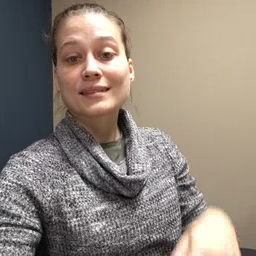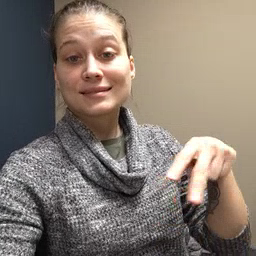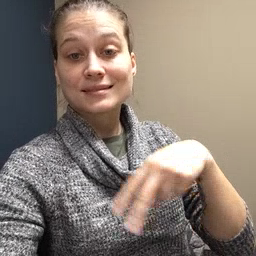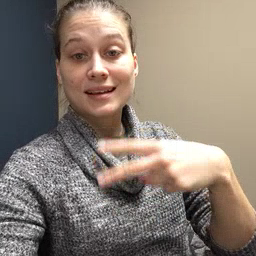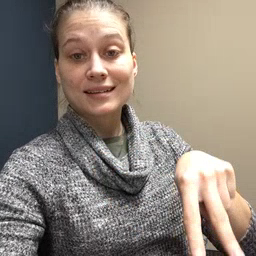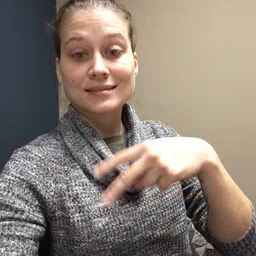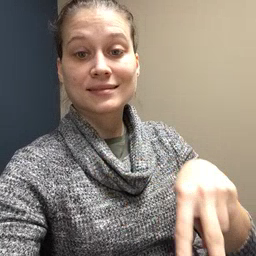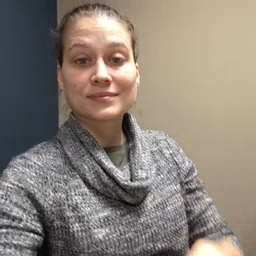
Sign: dance